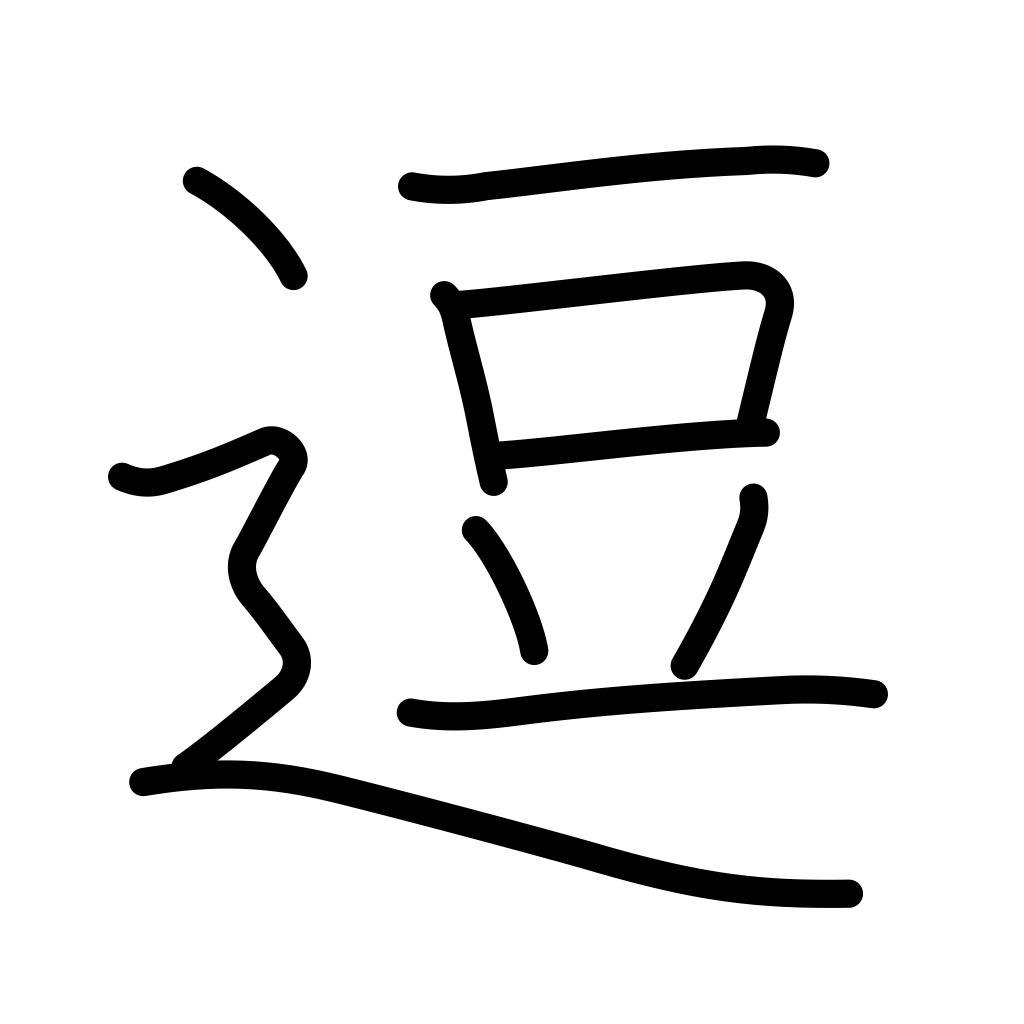
Meaning: stop